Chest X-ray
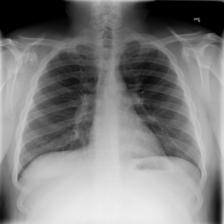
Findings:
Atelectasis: negative
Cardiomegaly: negative
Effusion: negative
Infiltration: negative
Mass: negative
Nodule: negative
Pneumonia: negative
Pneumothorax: negative
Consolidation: negative
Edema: negative
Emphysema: negative
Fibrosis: negative
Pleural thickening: negative
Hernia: negative